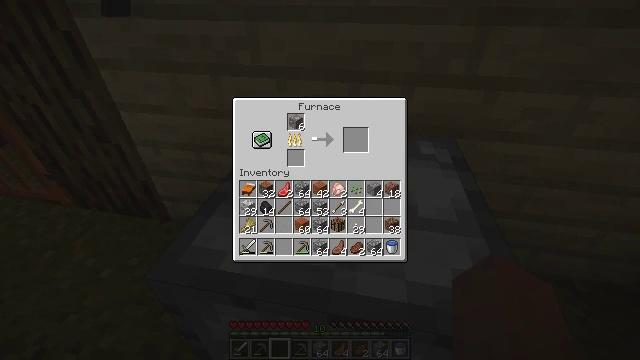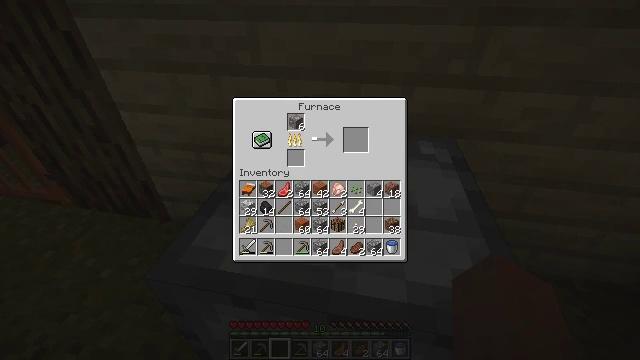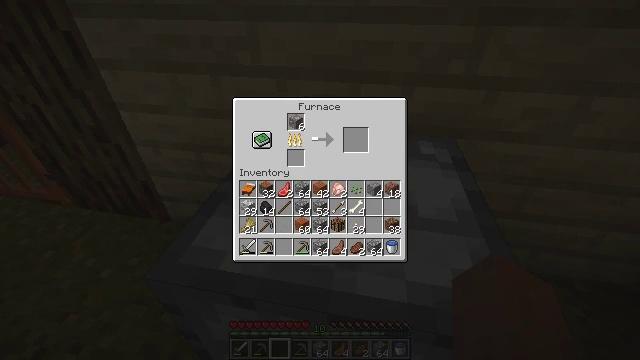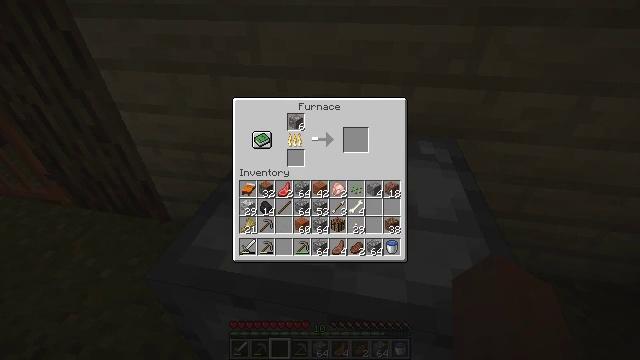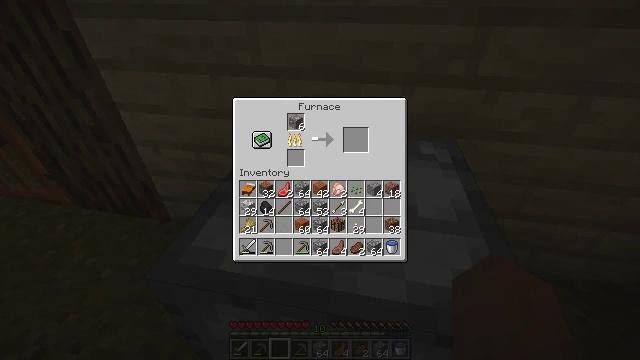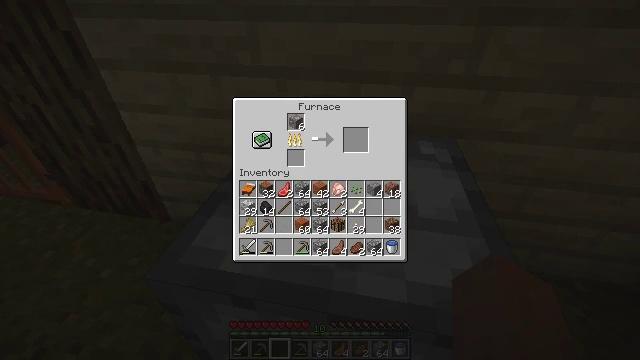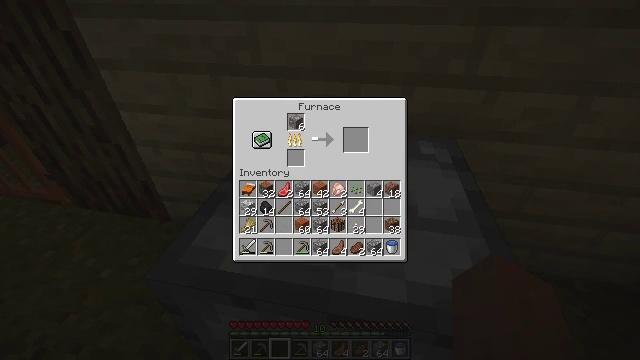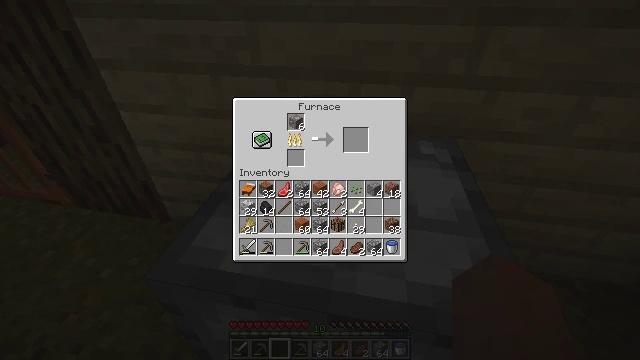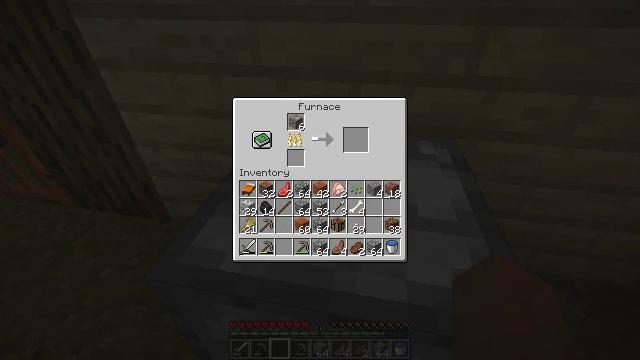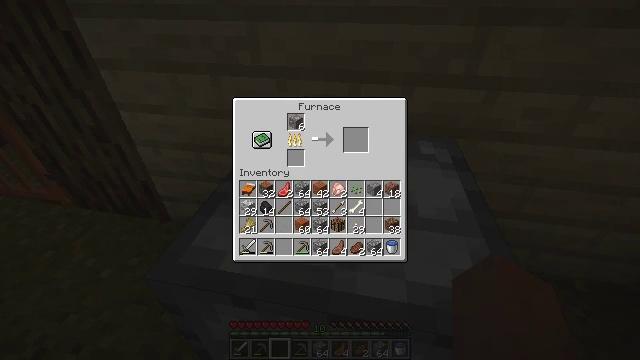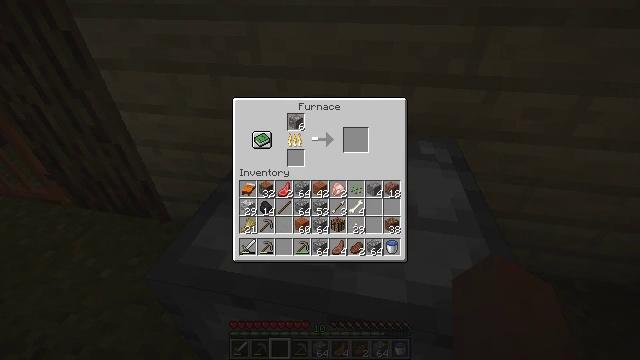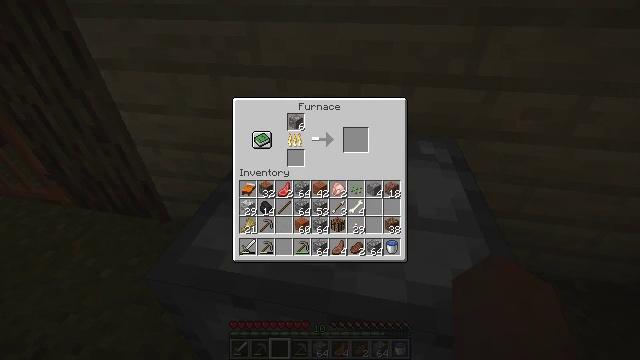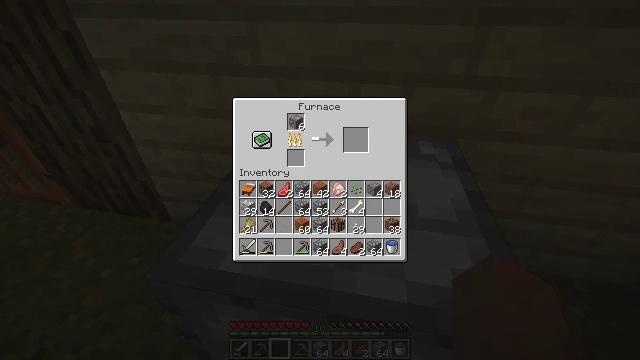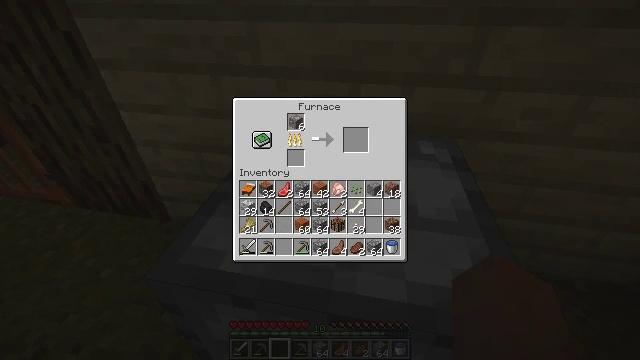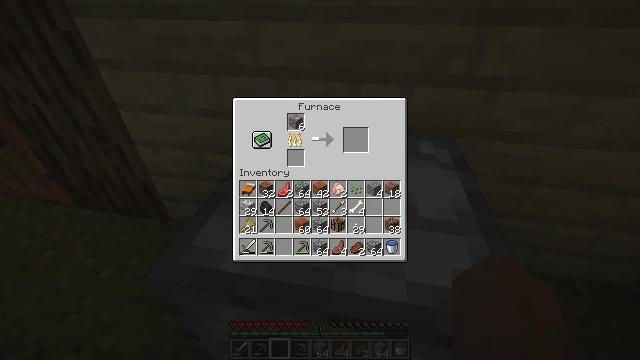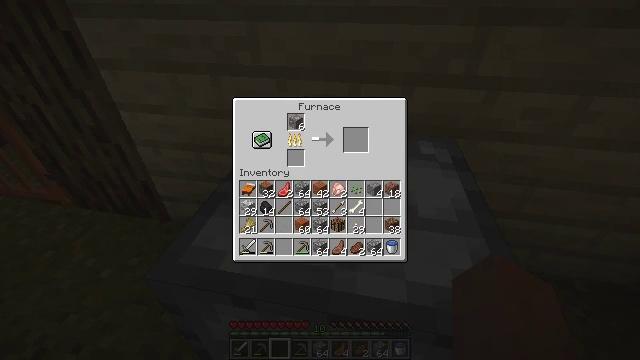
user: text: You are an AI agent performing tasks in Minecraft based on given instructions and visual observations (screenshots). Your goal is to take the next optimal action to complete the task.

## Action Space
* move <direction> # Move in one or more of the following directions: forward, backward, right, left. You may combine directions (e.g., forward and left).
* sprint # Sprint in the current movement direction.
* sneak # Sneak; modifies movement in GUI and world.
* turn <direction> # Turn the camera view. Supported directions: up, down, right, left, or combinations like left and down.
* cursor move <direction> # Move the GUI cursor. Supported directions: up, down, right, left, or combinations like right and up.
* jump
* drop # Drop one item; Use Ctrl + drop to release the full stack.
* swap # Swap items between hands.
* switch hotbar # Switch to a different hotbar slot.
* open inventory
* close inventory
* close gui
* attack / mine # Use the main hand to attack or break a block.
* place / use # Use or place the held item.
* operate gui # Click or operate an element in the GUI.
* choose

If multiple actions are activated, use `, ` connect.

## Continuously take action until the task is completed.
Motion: motion action
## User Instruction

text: Turn an acacia plank into an acacia button using crafting.
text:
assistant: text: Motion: no_op
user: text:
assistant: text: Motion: no_op
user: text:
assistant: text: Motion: no_op
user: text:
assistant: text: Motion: no_op
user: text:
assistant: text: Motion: no_op
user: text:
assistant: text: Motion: no_op
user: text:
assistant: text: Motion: no_op
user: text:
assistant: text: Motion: no_op
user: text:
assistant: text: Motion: no_op
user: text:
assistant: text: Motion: no_op
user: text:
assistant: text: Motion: no_op
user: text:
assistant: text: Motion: no_op
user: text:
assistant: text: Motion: no_op
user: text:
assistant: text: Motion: no_op
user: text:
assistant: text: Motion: no_op
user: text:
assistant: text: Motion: no_op
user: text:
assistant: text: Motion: no_op
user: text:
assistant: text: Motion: no_op
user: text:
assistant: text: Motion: no_op
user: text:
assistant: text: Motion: no_op
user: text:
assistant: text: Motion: no_op
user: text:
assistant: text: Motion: no_op
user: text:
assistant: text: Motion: no_op
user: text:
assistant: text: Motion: no_op
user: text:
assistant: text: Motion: no_op
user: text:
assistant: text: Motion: no_op
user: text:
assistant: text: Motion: no_op
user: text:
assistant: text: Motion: no_op
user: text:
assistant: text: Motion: no_op
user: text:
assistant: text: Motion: no_op